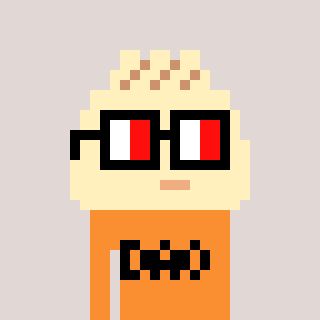
a pixel art character with square glasses with black frames and red eyes, a porkbao-shaped head and a orange-colored body on a warm background